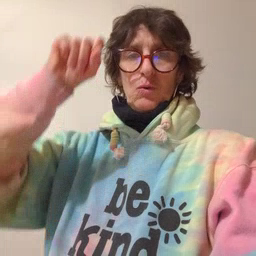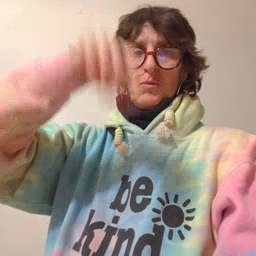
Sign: drop